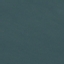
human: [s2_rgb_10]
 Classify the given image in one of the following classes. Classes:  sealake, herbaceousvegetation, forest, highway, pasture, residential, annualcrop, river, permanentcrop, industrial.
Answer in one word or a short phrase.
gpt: SeaLake